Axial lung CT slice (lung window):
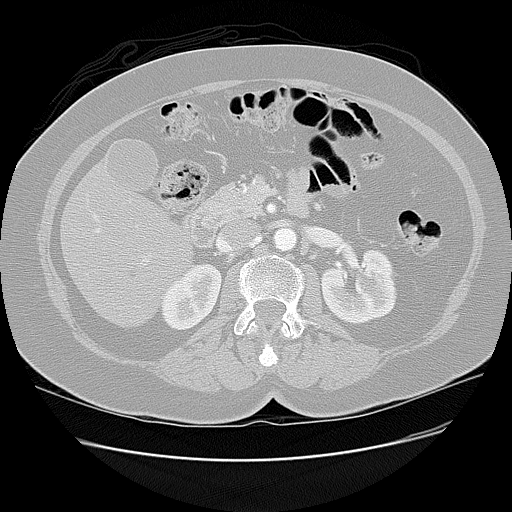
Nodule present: no